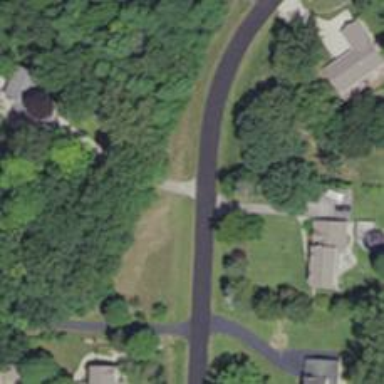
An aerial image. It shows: Driveway leading to service road.